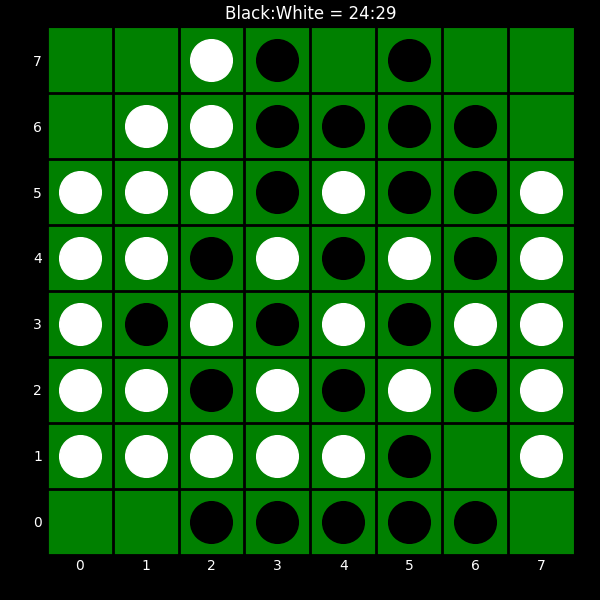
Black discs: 24
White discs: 29